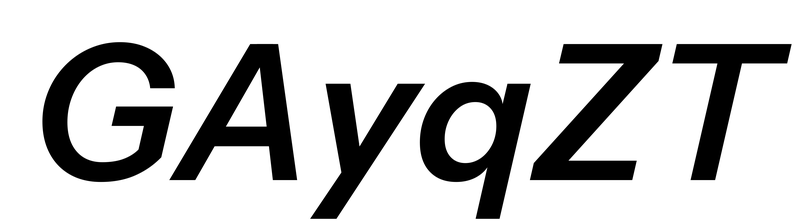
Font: InstrumentSans-Italic_SemiBold_Italic